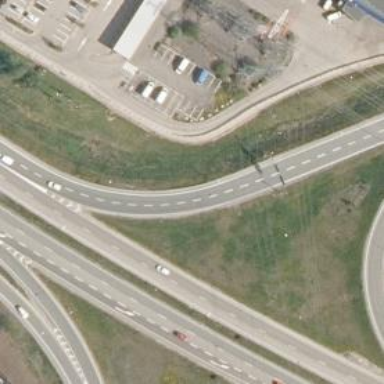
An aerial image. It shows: Asphalt motorway link.